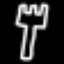
Label: fork